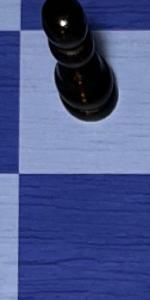
Label: Empty